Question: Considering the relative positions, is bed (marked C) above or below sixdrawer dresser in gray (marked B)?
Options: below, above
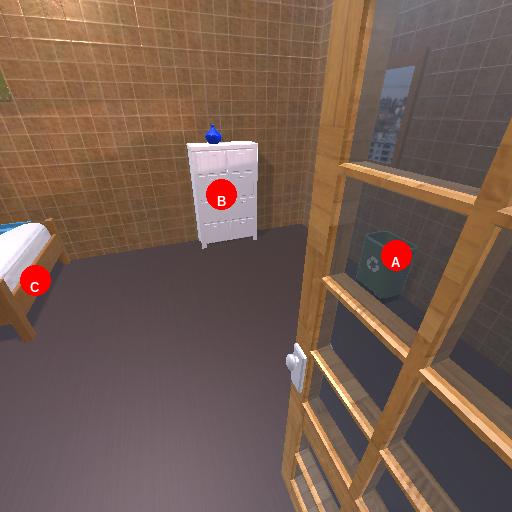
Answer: below